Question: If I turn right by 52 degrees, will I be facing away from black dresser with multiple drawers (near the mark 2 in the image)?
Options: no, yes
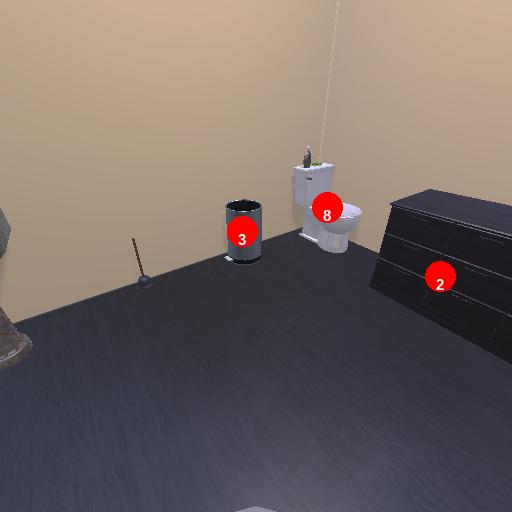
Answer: no